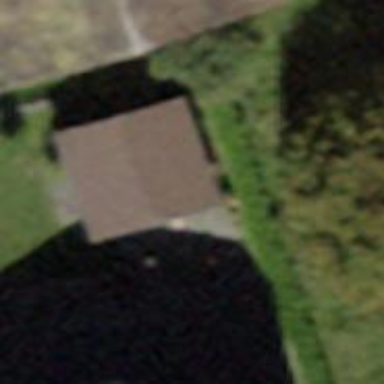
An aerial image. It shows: Shed building.